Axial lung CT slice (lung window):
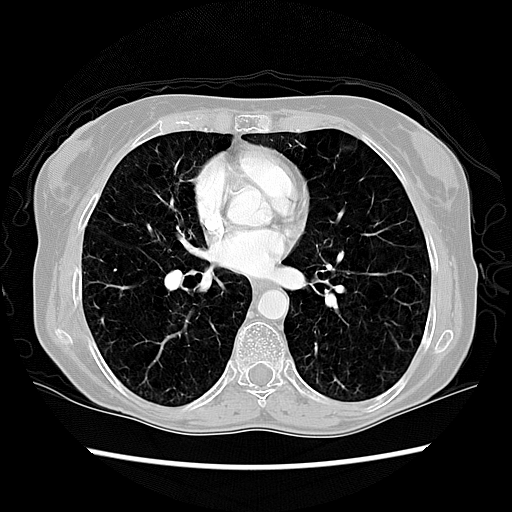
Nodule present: no